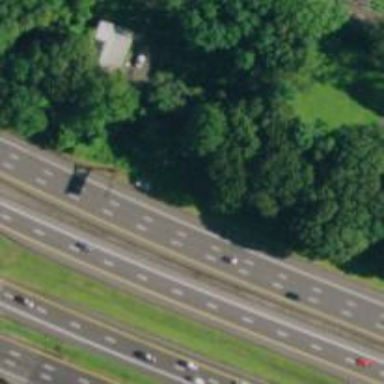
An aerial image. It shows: Urban freeway or expressway.